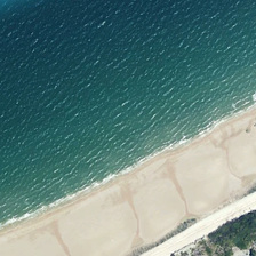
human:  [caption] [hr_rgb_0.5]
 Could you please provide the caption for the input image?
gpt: The obvious ripples in the sea on the big beach look beautiful.

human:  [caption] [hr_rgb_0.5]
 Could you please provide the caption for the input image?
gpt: Forest, path, beach, side.

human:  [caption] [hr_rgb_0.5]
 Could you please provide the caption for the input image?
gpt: Forests, roads, beaches, side by side.

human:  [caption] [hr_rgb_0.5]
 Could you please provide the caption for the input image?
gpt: The waves on the sea along the big beach seem beautiful.

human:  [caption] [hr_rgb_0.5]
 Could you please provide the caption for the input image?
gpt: A forest, a road, a beach, next to each other.